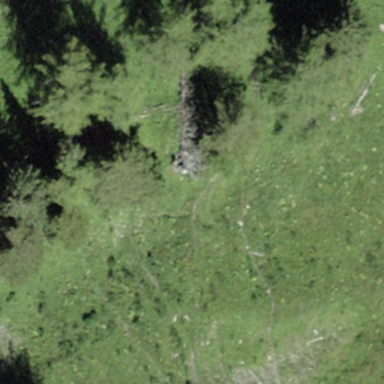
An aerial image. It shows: Forest area.